Aerial crown-view tile of a tropical tree (Barro Colorado Island, Panama), acquired 20240611:
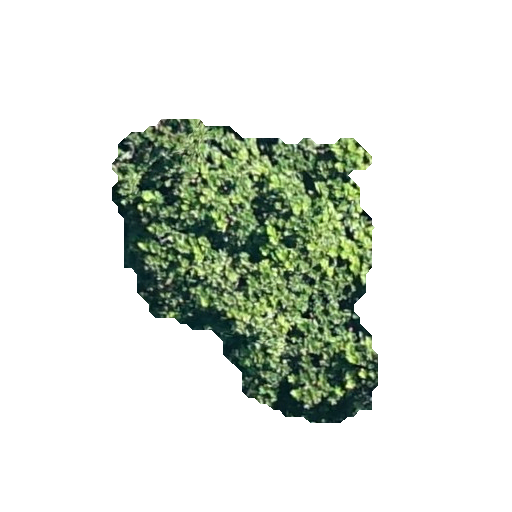
Species: Anacardium excelsum
GBIF accepted scientific name: Anacardium excelsum
Crown area: 89.525 m²